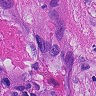
Metastatic tissue present: yes